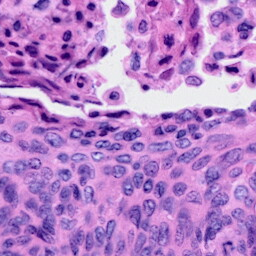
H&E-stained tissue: Cervix